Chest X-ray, PA view. Patient: 48 years old, sex F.
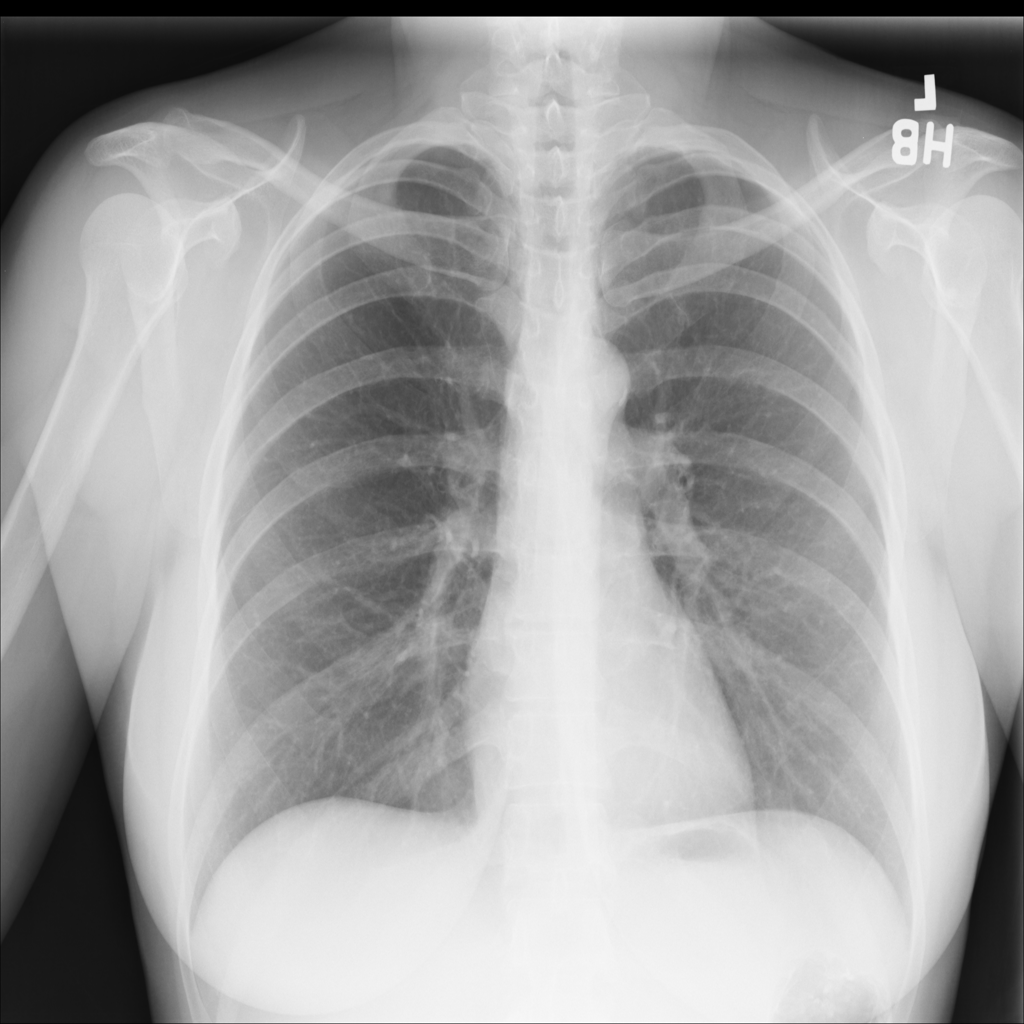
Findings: No Finding